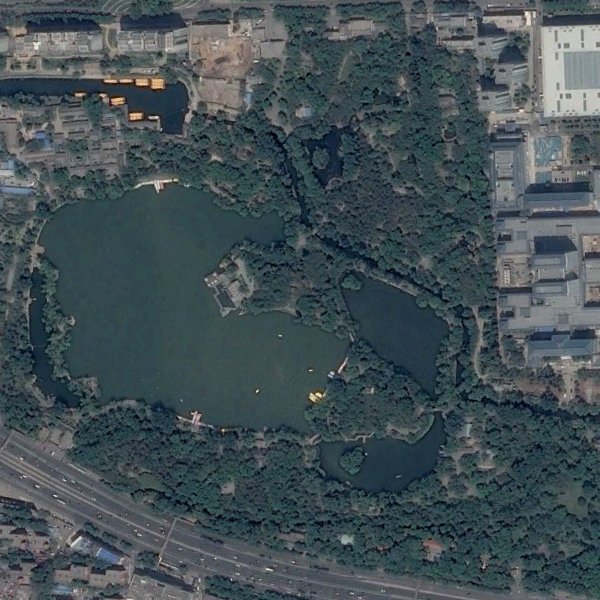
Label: Park